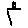
Label: bird